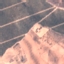
Land use / land cover: PermanentCrop